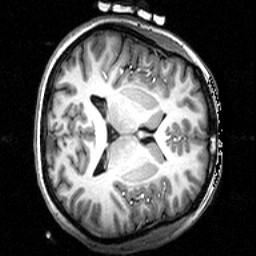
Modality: T1w
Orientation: axial
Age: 23
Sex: female